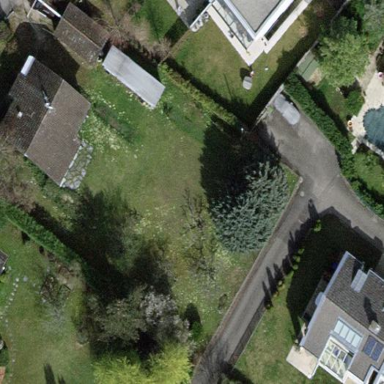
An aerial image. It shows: Garden enclosed by fence.